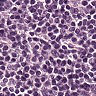
Metastatic tissue present: no